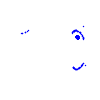
Particle: electron